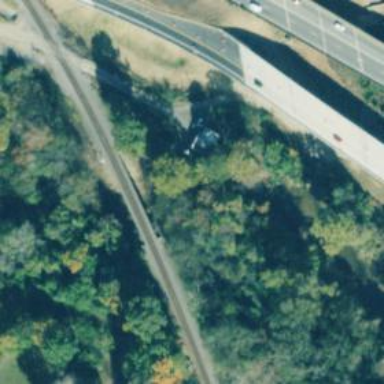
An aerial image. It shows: Railway bridge.